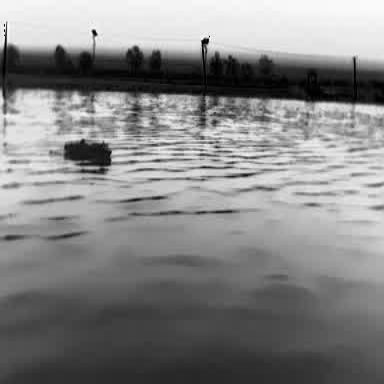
There is a container_ship in the infrared image.